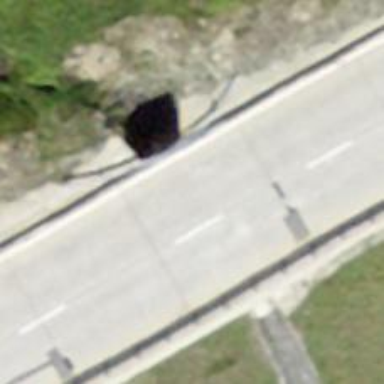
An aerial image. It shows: Culvert tunnel.